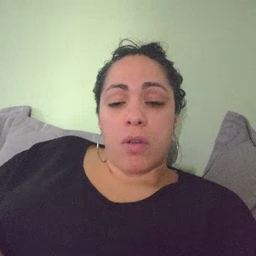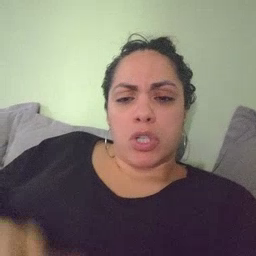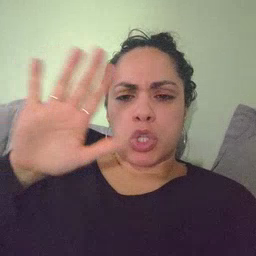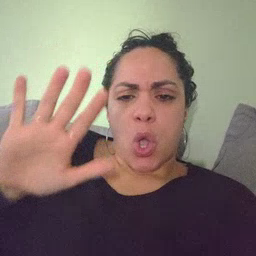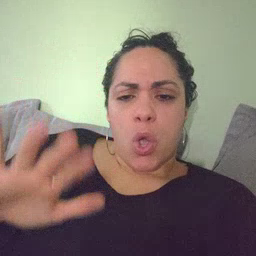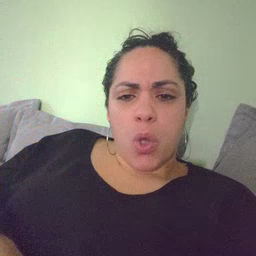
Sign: snow